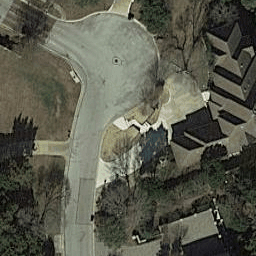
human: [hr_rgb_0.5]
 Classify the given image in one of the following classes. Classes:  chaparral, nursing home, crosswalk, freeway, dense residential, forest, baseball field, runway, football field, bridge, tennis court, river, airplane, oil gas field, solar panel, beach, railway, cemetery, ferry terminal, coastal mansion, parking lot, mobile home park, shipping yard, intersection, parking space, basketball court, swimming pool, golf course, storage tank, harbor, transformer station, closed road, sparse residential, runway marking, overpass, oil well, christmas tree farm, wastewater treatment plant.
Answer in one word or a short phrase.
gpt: closed road